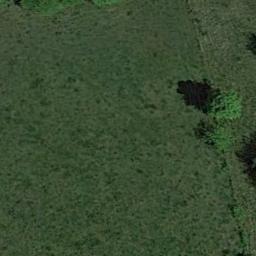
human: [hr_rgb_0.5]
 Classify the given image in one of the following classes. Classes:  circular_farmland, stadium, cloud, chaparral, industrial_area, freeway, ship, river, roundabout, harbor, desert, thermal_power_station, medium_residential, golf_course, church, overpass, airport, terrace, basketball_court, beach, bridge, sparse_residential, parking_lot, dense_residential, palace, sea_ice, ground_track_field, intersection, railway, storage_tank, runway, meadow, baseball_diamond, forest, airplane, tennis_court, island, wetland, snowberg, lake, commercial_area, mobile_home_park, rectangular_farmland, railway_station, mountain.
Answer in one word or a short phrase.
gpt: meadow